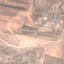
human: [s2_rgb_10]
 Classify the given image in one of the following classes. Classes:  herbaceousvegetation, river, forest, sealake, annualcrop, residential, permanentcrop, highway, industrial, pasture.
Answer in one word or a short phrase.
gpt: PermanentCrop